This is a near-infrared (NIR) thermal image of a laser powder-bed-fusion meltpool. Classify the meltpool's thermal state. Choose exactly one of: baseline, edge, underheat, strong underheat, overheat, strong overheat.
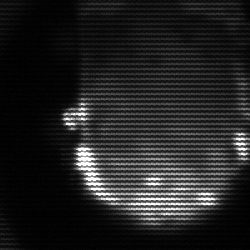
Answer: baseline